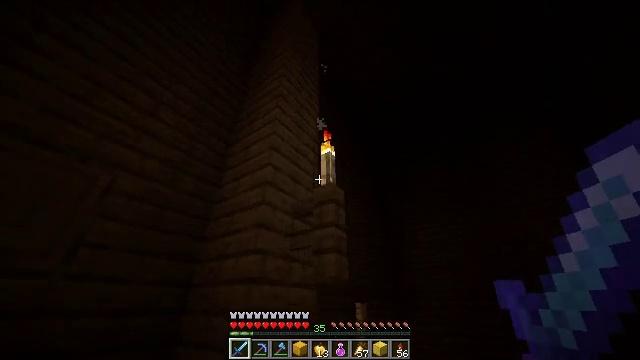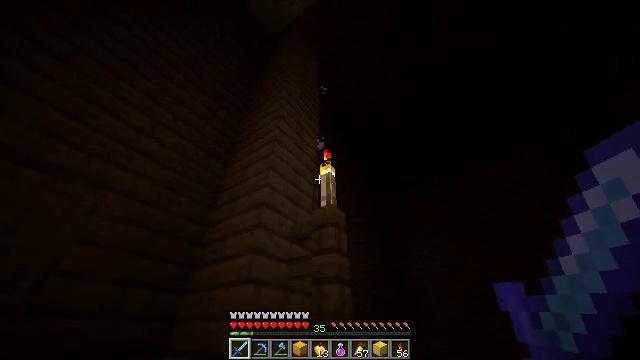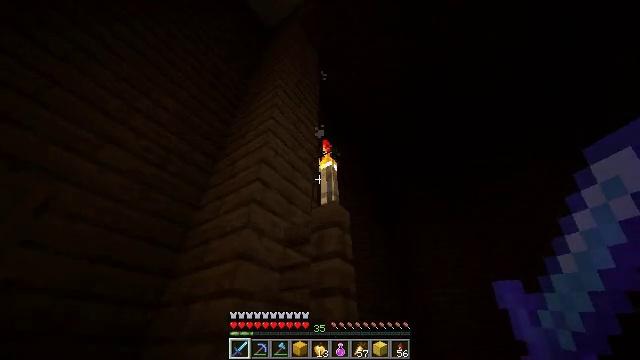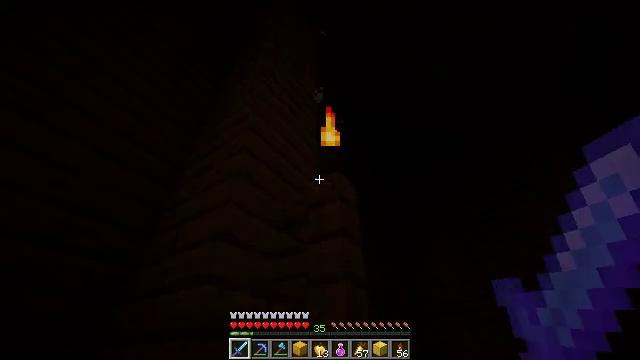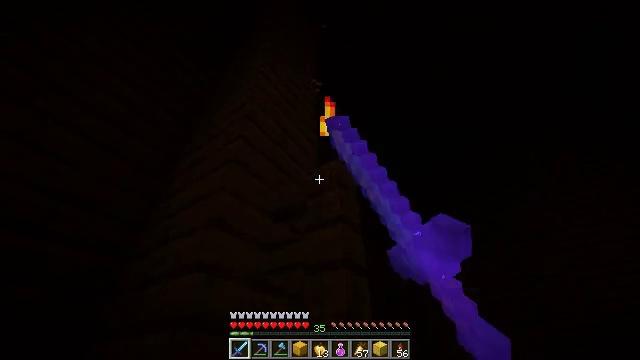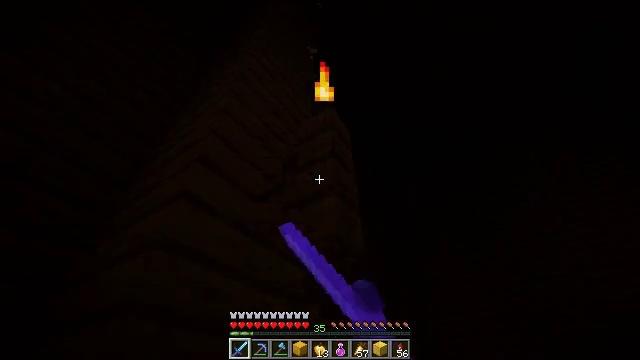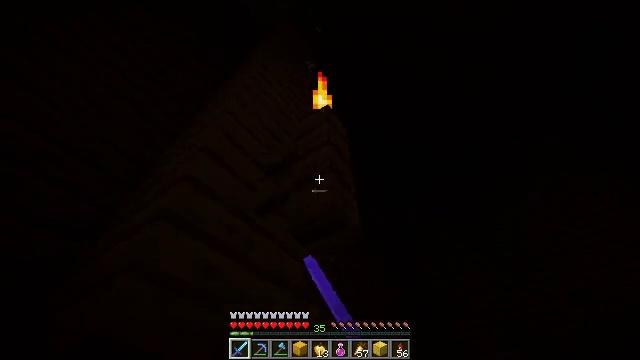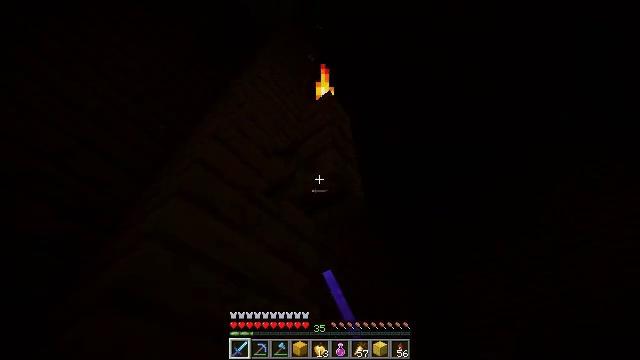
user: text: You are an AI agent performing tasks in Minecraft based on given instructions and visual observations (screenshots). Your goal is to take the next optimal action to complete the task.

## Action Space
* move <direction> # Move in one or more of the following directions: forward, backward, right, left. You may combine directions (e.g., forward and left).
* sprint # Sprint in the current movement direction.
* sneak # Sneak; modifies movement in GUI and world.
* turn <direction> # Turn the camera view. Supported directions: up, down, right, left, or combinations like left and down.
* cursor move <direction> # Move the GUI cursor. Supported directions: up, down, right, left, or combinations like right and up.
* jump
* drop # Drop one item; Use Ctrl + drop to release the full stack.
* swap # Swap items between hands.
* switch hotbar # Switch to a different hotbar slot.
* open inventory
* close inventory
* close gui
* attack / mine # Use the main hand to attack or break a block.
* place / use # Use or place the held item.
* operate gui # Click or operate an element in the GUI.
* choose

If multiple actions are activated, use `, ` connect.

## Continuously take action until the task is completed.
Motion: motion action
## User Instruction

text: Break the torch to collect it.
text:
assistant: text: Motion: turn up, jump
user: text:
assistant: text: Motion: turn up
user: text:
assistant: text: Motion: attack / mine
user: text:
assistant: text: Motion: move right, turn up, attack / mine
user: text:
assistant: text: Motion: move right, turn up, attack / mine
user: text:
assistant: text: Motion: move right, turn left and up
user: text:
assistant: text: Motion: move right, turn left
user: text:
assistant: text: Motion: no_op